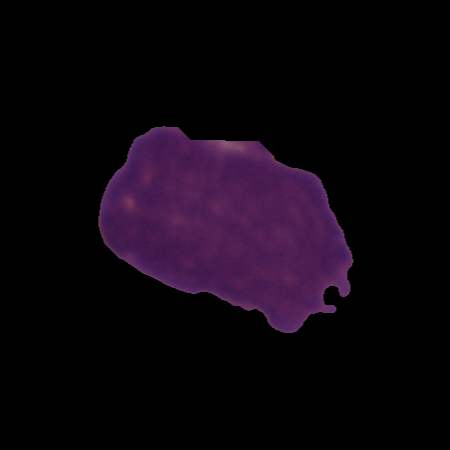
Label: healthy